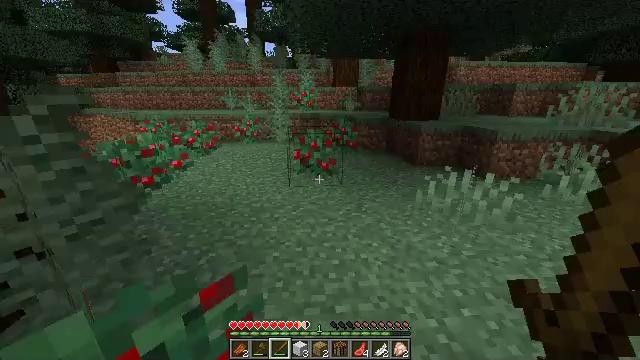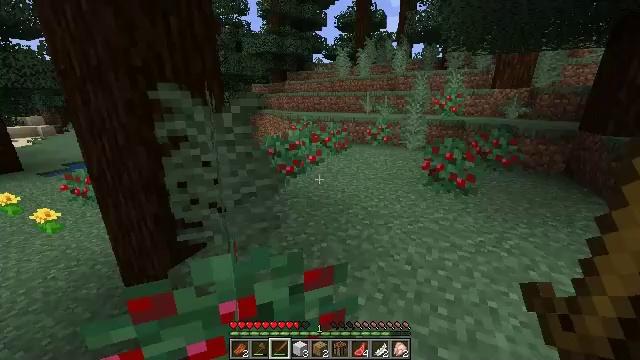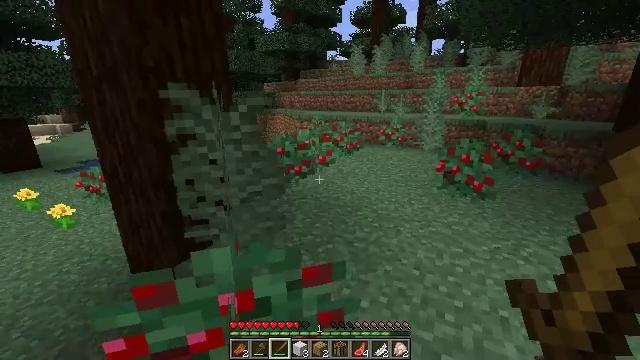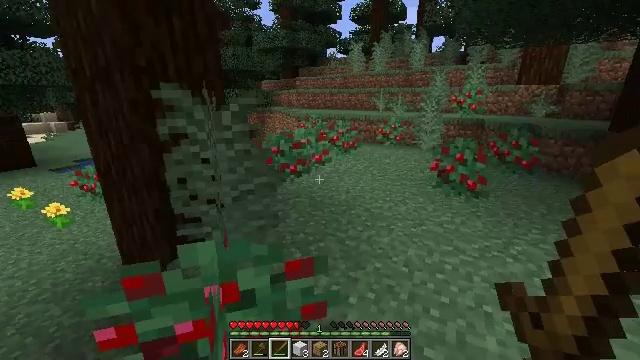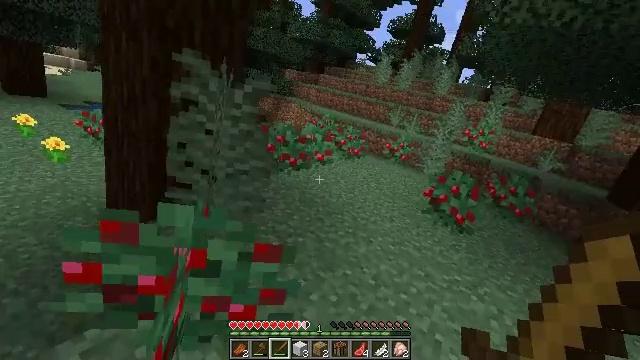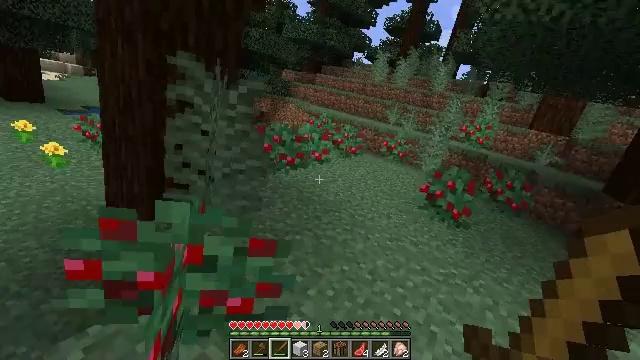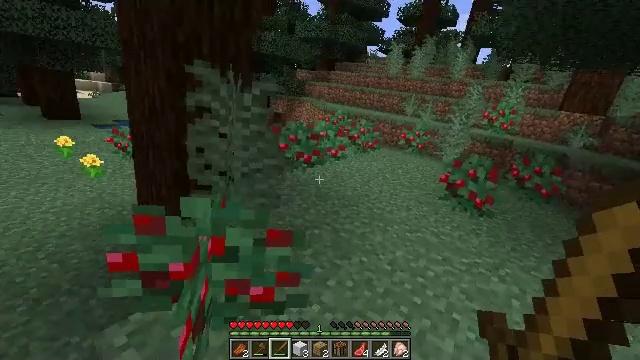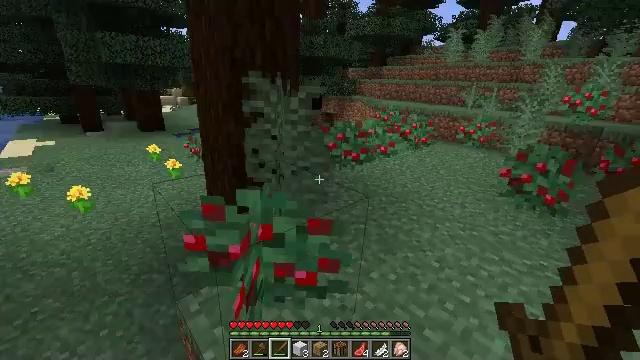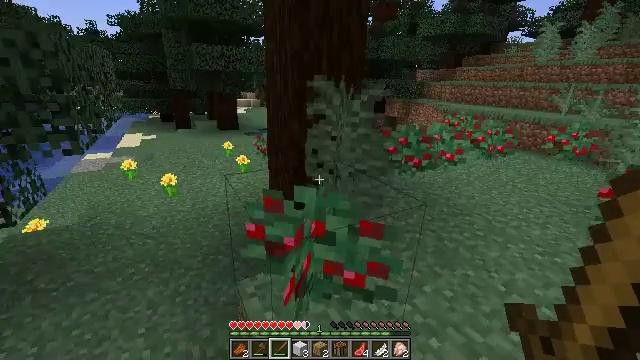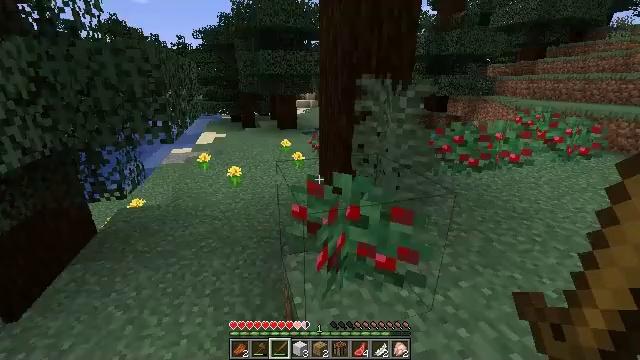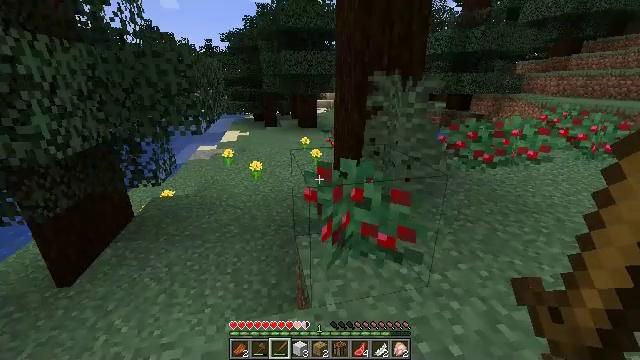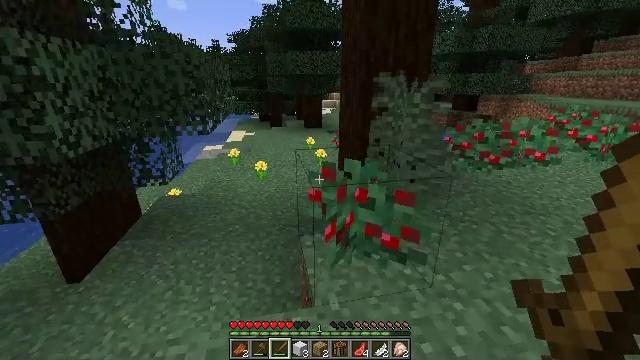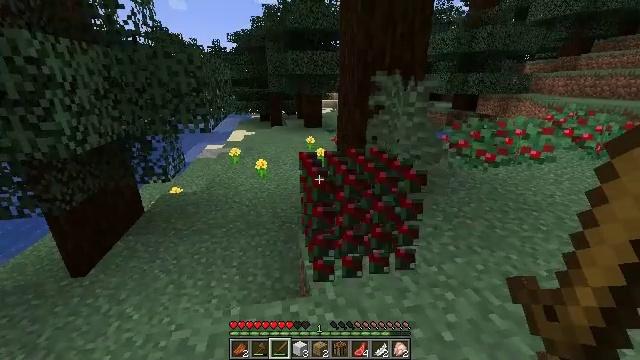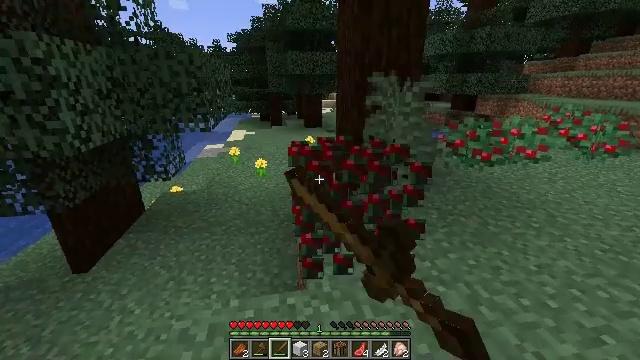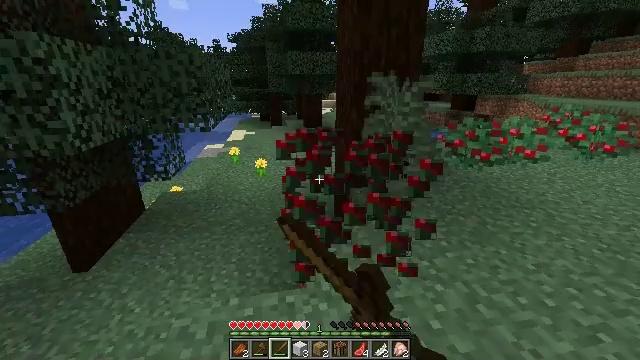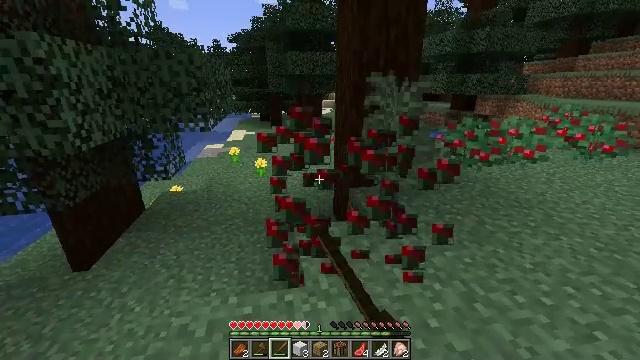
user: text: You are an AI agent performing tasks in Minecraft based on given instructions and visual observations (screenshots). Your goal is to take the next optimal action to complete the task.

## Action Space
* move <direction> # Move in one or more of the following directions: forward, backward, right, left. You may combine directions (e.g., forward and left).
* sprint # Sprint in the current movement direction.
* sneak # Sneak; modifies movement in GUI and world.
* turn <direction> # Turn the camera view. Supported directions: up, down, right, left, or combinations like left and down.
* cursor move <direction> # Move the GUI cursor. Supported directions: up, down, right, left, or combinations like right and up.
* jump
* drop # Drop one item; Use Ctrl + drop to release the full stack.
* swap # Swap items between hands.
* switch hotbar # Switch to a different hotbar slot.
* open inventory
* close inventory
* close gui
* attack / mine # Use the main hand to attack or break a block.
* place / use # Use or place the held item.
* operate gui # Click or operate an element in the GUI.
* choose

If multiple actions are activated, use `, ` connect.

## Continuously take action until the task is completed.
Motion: motion action
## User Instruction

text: Harvest sweet berries by mining the bush.
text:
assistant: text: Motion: move back and move right, turn left and up
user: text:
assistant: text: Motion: move back and move right, turn left
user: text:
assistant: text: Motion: move back and move right
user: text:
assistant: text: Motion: move back and move right
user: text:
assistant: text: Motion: move back and move right
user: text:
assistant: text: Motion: move back and move right, turn left and down
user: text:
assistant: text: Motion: move back and move right, turn left and down
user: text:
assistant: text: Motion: move back and move right, turn left
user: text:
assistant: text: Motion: move back and move right, turn left
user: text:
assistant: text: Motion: move back, turn left
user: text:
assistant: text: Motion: turn left
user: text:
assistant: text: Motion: attack / mine
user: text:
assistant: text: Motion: attack / mine
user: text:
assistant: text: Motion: attack / mine
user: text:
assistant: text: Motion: attack / mine
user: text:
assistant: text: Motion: no_op
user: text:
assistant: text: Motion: turn right
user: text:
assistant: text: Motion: no_op
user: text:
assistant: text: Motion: no_op
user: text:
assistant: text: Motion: no_op
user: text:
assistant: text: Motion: move forward
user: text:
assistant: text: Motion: move forward
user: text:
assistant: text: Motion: move forward
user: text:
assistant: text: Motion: move forward, turn right
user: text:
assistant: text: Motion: move forward and move left, turn right
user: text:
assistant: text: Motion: move forward and move left, turn right
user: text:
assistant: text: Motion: move forward and move left, turn right
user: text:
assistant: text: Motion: move forward and move left, turn right and down
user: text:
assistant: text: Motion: move forward and move left, turn right and down
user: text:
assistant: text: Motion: move forward, turn right and down